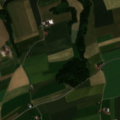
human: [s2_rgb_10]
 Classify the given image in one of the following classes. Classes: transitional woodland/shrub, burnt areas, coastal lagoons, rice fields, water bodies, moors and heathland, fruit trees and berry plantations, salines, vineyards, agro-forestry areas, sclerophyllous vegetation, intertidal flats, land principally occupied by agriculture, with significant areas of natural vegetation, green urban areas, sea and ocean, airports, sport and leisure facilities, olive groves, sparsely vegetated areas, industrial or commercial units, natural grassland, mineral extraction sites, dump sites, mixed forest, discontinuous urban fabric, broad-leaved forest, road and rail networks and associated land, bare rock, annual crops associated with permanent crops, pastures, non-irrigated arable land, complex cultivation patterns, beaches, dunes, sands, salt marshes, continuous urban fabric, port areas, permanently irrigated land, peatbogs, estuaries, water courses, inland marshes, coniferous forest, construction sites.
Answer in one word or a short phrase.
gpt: non-irrigated arable land, pastures, land principally occupied by agriculture, with significant areas of natural vegetation